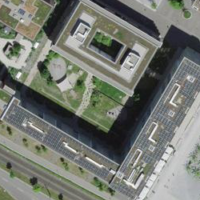
EUNIS habitat code: 53
Species observed at this site:
Tachymarptis melba
Anthus trivialis
Fulica atra
Anas platyrhynchos
Milvus milvus
Acrocephalus paludicola
Carduelis carduelis